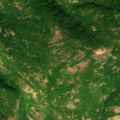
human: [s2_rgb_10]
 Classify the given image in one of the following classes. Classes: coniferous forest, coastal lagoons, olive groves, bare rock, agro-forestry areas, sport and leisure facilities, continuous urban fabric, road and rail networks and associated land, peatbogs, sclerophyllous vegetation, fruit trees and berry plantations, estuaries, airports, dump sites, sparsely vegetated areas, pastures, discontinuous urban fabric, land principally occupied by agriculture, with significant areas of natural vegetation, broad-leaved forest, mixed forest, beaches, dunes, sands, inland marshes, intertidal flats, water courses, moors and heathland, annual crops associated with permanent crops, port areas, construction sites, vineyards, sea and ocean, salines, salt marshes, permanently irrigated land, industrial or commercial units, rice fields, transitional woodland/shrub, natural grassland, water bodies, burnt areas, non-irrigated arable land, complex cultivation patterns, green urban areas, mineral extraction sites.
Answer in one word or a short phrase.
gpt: broad-leaved forest, transitional woodland/shrub